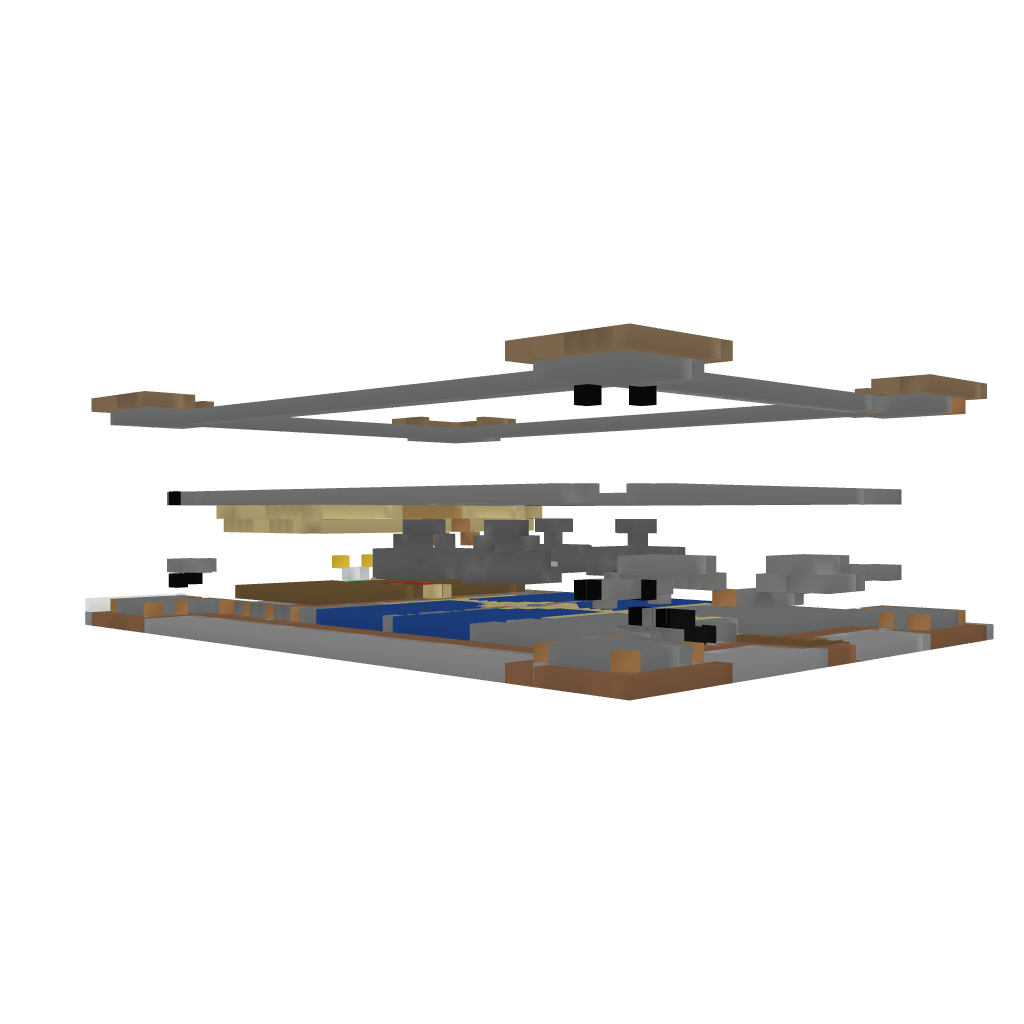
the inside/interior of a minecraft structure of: castle-af-lol